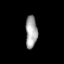
Tissue: lung
Cell type: Fibroblasts
Senescence score: 0.6067
Nuclear area (px): 375
Mean DAPI intensity: 163.085